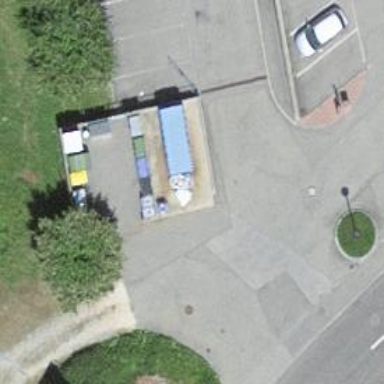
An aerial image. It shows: Recycling container at amenity designated for recycling.